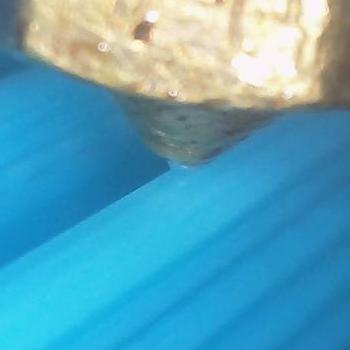
Flow rate: 126%